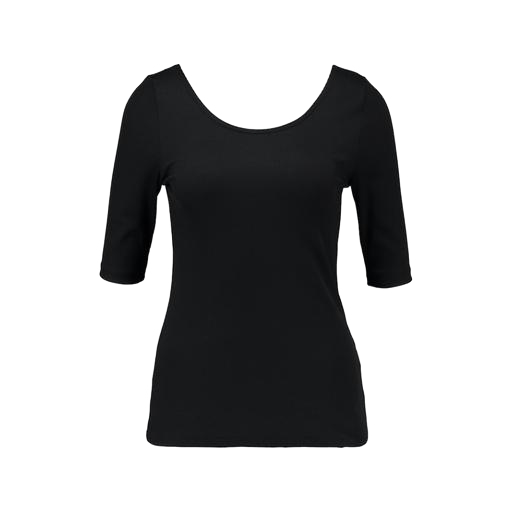
black three-quarter-sleeve scoop-neck t-shirt only macy, black three-quarter-sleeve top only macy, black stretch scoop tee, white background